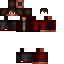
A male human skin with dark skin, wearing brown long hair dressed in a red hoodie and red pants, featuring a closed mouth.